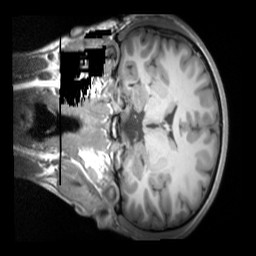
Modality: T1w
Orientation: coronal
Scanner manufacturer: siemens
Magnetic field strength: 3 T
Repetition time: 1.9 s
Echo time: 0.00267 s